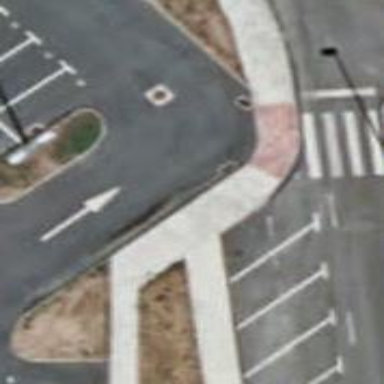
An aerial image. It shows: Sidewalk.